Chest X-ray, AP view. Patient: 44 years old, sex F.
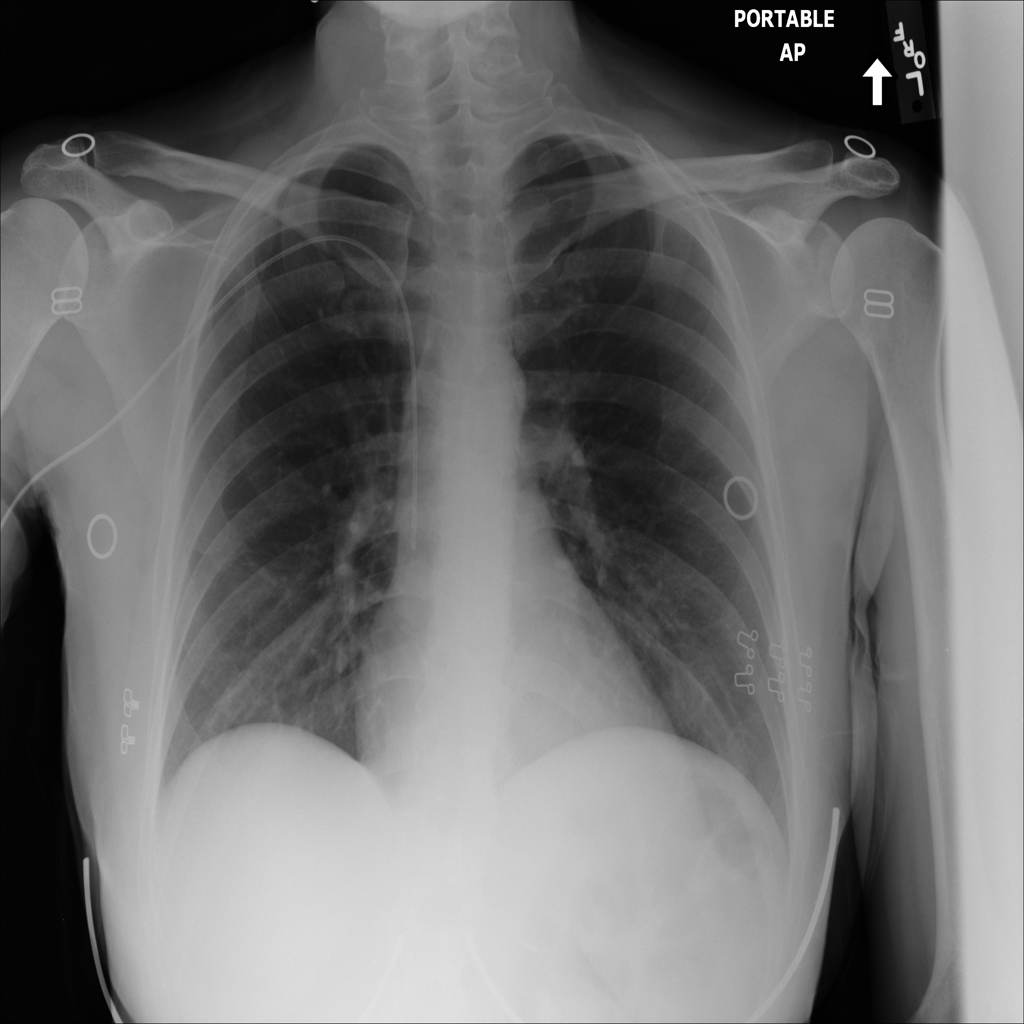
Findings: No Finding